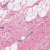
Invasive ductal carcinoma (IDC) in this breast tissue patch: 0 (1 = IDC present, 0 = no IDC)